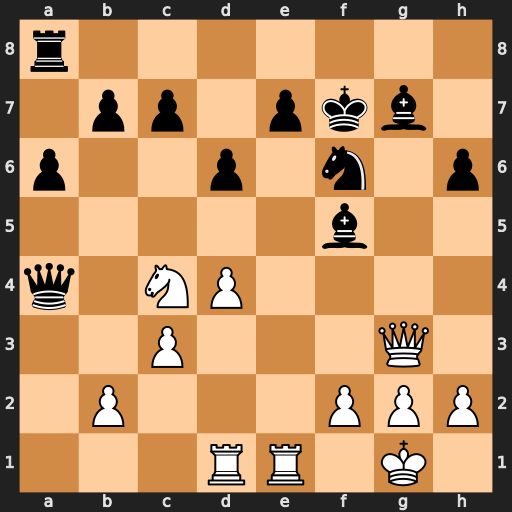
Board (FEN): r7/1pp1pkb1/p2p1n1p/5b2/q1NP4/2P3Q1/1P3PPP/3RR1K1
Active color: w
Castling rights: -
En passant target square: -
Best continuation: Rxe7+ Kxe7 Qxg7+